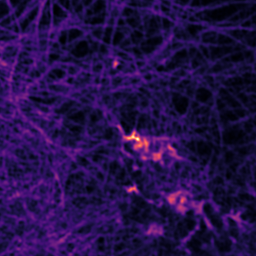
Label: Super-resolution F-actin image